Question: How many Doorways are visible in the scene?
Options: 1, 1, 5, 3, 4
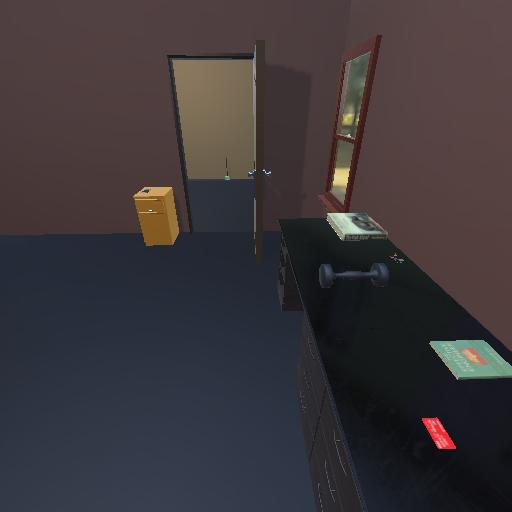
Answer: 1